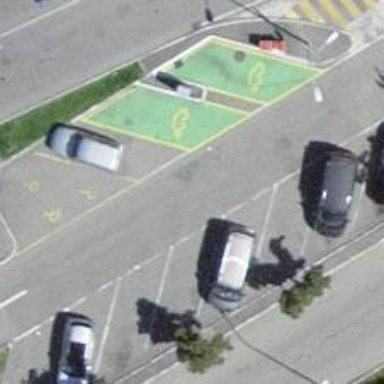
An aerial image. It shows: Parking available on the street side.